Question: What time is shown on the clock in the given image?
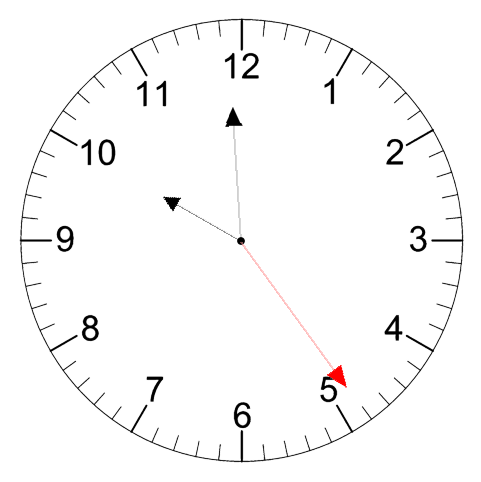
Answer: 09:59:24